Question: This is django1.7 code for database model
I have problem with this code.
This is models.py file.
'''
class Person(models.Model):
person_id=models.AutoField(primary_key=True)
person_name=models.CharField(max_length=100)
person_family=models.CharField(max_length=100)
person_father=models.ForeignKey('Person')
person_mother=models.ForeignKey('Person')
'''
Error :

If I remove one of this -> 'person_mother or person_father '
Errors will be disappear.
But when both of them are in code error will happen!
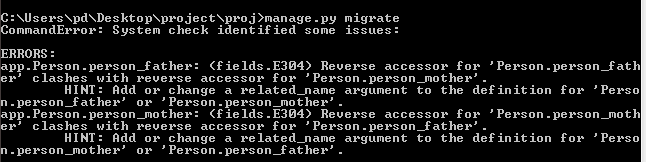
Answer: Please read the HINT you get when you run migrate (or try running validate): You need to add a 'related_name' kwarg to your 'ForeignKey', something like this:
'person_father=models.ForeignKey('Person', related_name='child_from_father') person_mother=models.ForeignKey('Person', related_name='child_from_mother')'
You need to use 'related_name' because when Django encounters a 'ForeignKey' it will try to add a field in the foreign key model. For example, if you have an 'Author' model and a 'Book' model that has a 'ForeignKey' to 'Author', django will add a 'book_set' reverse relation manager attribute to 'Author' (to query all 'Books' of a particular 'Author').
Now, in your case, Django wanted to add a 'person_set' to 'Person', however, because you have two 'ForeignKeys' to 'Person' it doesn't know how to name the reverse relation manager attributes. That's why it hints you to use 'related_name'. So, using the 'person_father' attribute will get you a queryset of the fathers of a person and 'person_mother' the same for mothers.